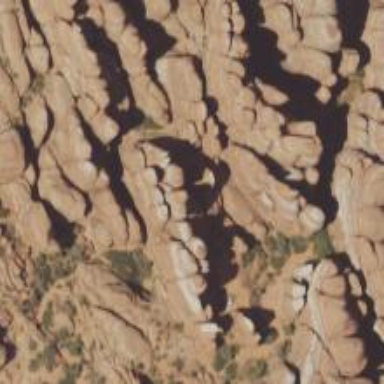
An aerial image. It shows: Natural cliff.